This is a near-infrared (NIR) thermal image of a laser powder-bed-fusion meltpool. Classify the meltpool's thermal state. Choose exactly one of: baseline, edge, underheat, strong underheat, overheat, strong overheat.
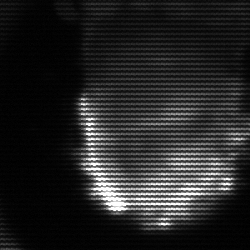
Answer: baseline